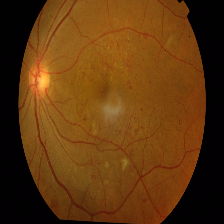
Diabetic retinopathy grade: Proliferative DR